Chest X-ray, AP view. Patient: 35 years old, sex F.
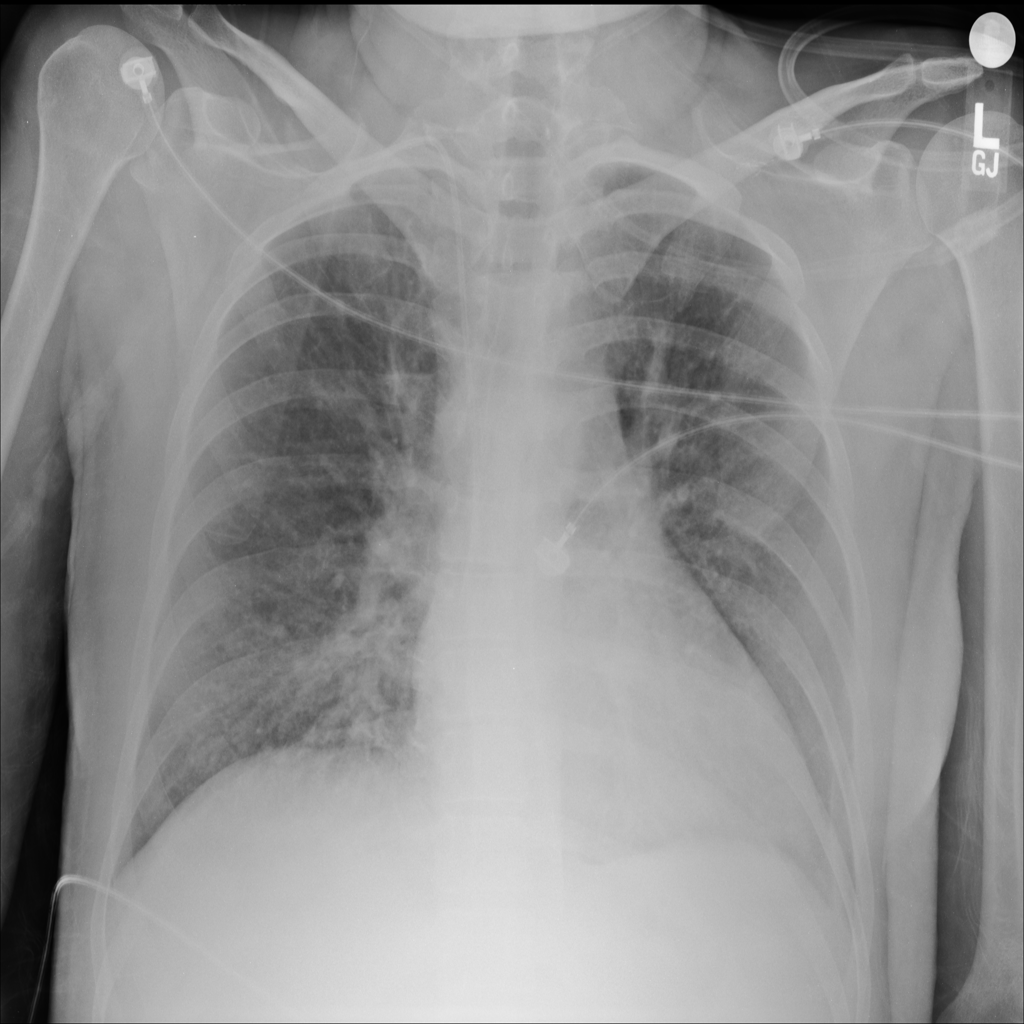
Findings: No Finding